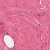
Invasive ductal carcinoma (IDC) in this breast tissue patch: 0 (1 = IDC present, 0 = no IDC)